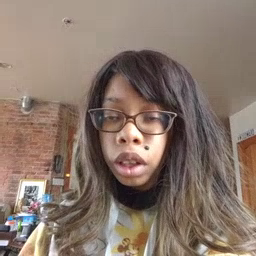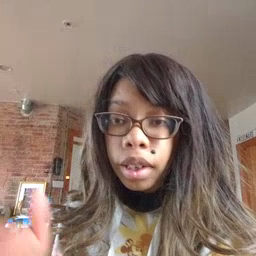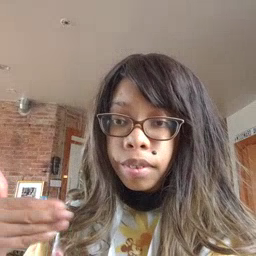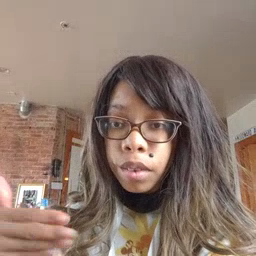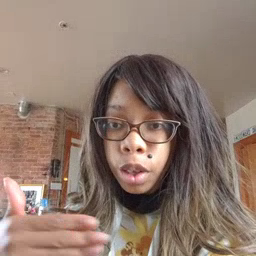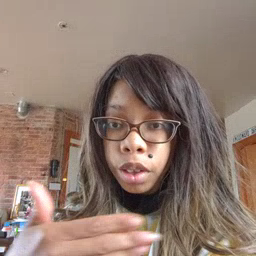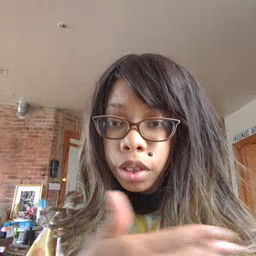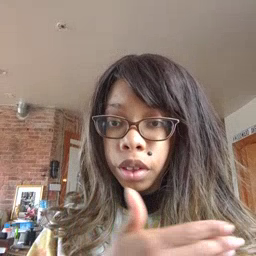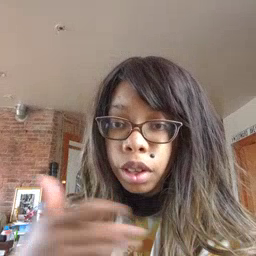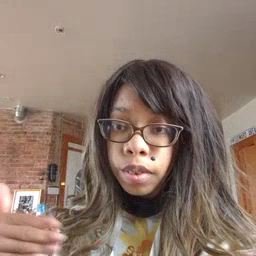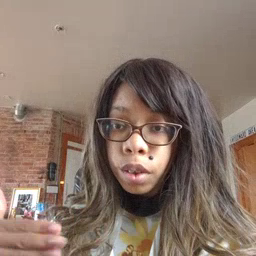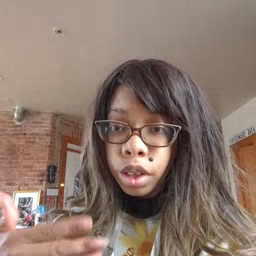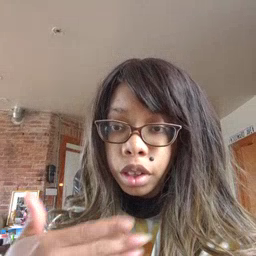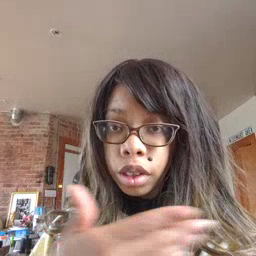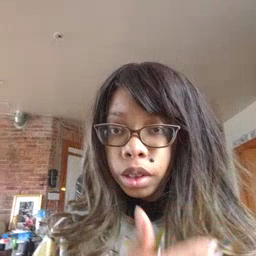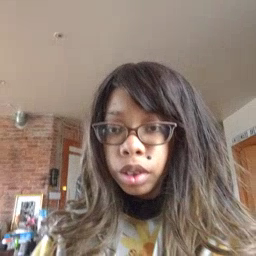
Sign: fish